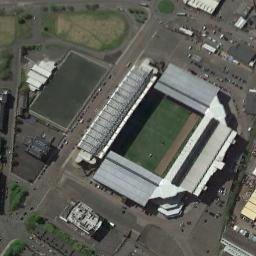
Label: stadium